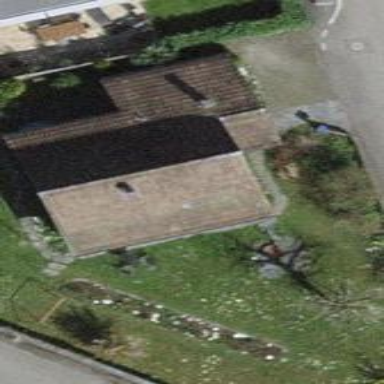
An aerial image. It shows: Simple house.